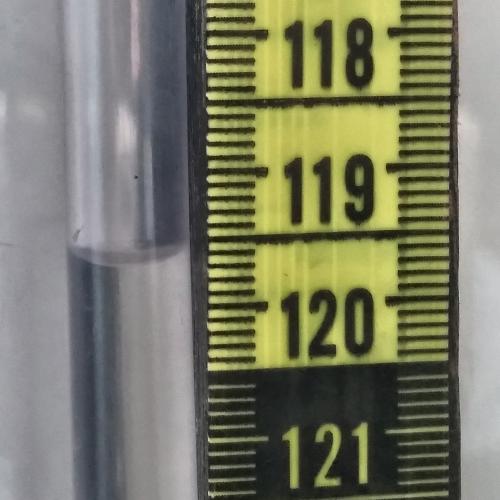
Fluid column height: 119.7 cm